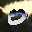
Label: 0